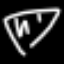
Label: diamond